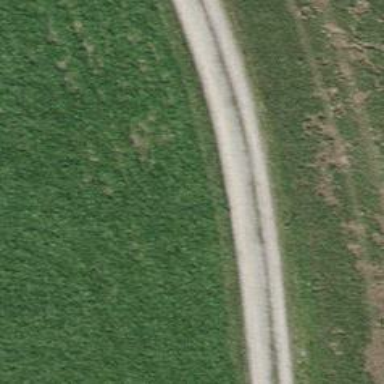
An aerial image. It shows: Track with ground surface graded as grade3.